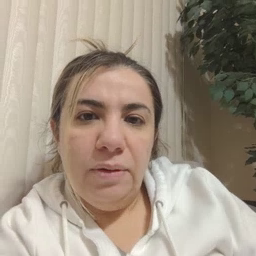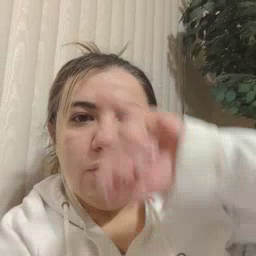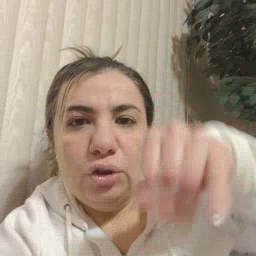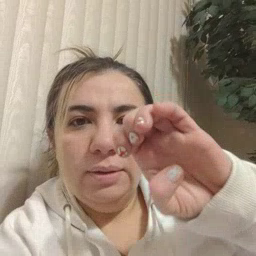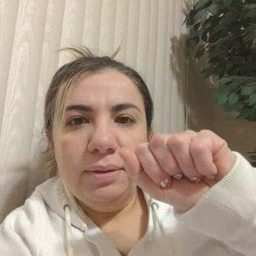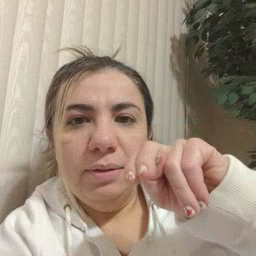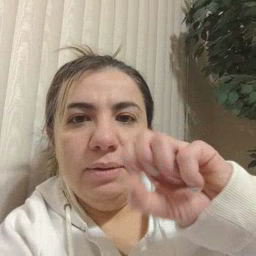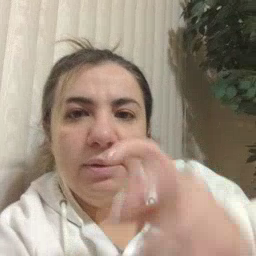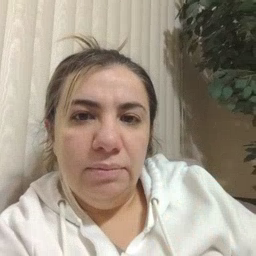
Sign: jeans